Field crop: tomato
Growth stage: 1
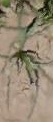
Species: cyperus